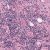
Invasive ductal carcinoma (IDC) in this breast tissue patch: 0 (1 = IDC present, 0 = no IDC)